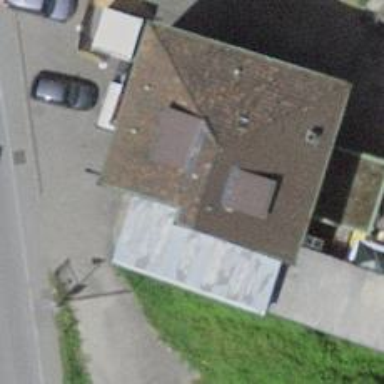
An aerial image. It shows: Pub.